Question: '''
public class MainActivity extends AppCompatActivity {
DatabaseReference reference;
Spinner areaSpinner;
ArrayList<String> areas = new ArrayList<>();
@Override
protected void onCreate(Bundle savedInstanceState) {
super.onCreate(savedInstanceState);
setContentView(R.layout.activity_main);
reference = FirebaseDatabase.getInstance().getReferenceFromUrl("https://vbspinner.firebaseio.com/Location");
areaSpinner = (Spinner) findViewById(R.id.spinner);
DatabaseReference mref = reference.child("areas");
FirebaseListAdapter<String> firebaseListAdapter = new FirebaseListAdapter<String>(this, String.class, android.R.layout.simple_spinner_item, mref) {
@Override
protected void populateView(View v, String model, int position) {
((TextView)findViewById(android.R.id.text1)).setText(model);
}
};
areaSpinner.setAdapter(firebaseListAdapter);
}
'''
My Firebase database:

My constructor class code is
'''
public class VBSpinner extends Application {
@Override
public void onCreate() {
super.onCreate();
if(!com.google.firebase.FirebaseApp.getApps(this).isEmpty()){
FirebaseDatabase.getInstance().setPersistenceEnabled(true);
}
'''
I would like that my spinner values are from the Firebase database ('Kvp', 'Tn','Tvl', so on). Where do I need to change the data?
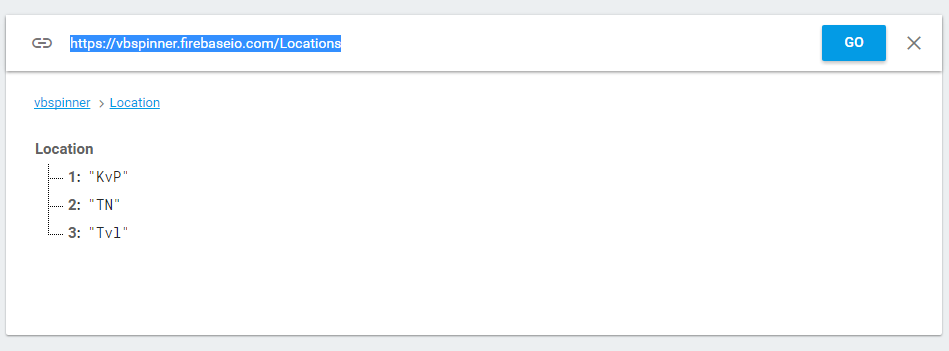
Answer: '''
reference = FirebaseDatabase.getInstance()
.getReferenceFromUrl("https://vbspinner.firebaseio.com/Location");
'''
In above code, you make 'reference' object point to '"Location"' (which I think what you're trying to do. But in the following code:
'''
DatabaseReference mref = reference.child("areas");
'''
You make another reference called 'mref' that (because of 'child("areas")') point to '"https://vbspinner.firebaseio.com/Location/areas"'. So if you use 'mref' in your 'FirebaseListAdapter', it will return null because there is no value in '".../Location/areas"'.
You should use 'reference' in 'FirebaseListAdapter' to make it work.